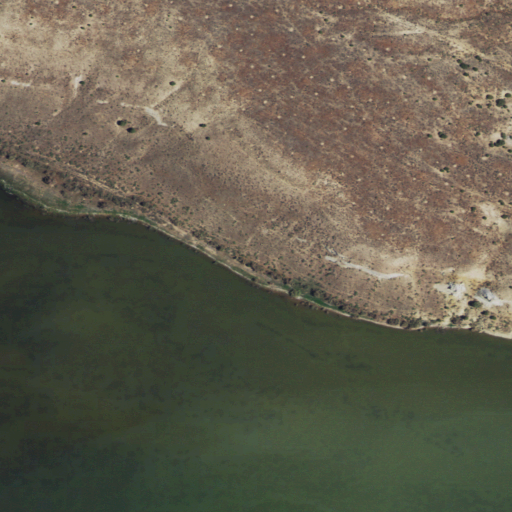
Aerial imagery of valley in Wyoming named Linwood Canyon containing shrub, herbaceous wetlands, evergreen forest, and grassland